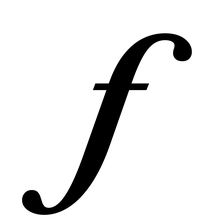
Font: LibreCaslonText-Italic_SemiBold_Italic